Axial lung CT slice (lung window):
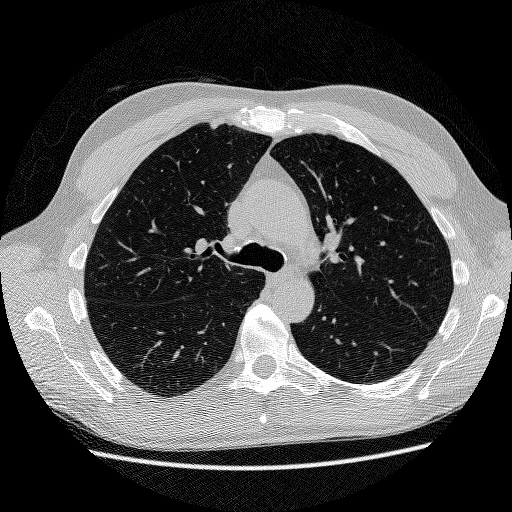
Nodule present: no